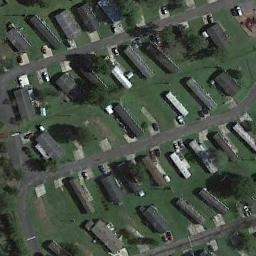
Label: mobile_home_park